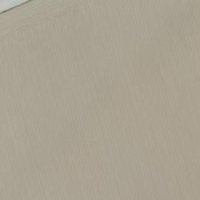
EUNIS habitat code: 52
Species observed at this site:
Cirsium arvense